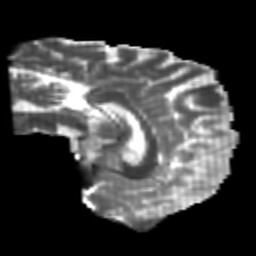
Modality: T2w
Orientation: sagittal
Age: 24
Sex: male
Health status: healthy
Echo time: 0.074 s